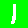
Digit: 1